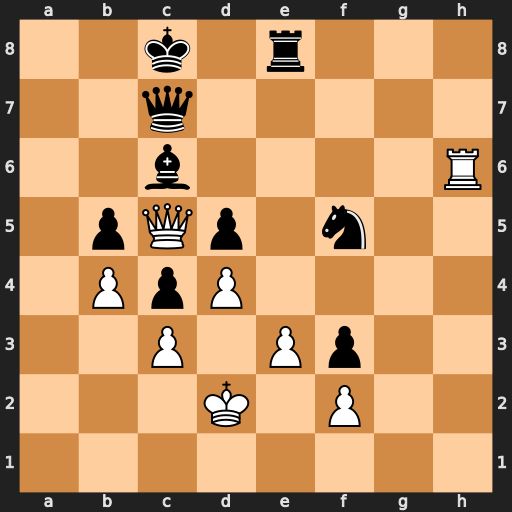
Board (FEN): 2k1r3/2q5/2b4R/1pQp1n2/1PpP4/2P1Pp2/3K1P2/8
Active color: w
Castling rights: -
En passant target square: -
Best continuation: Rxc6 Qxc6 Qxc6+